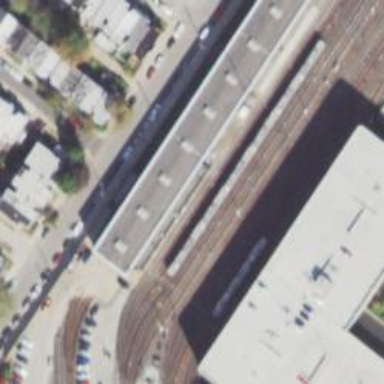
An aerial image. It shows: Building passage tunnel electrified for rail service in yard.